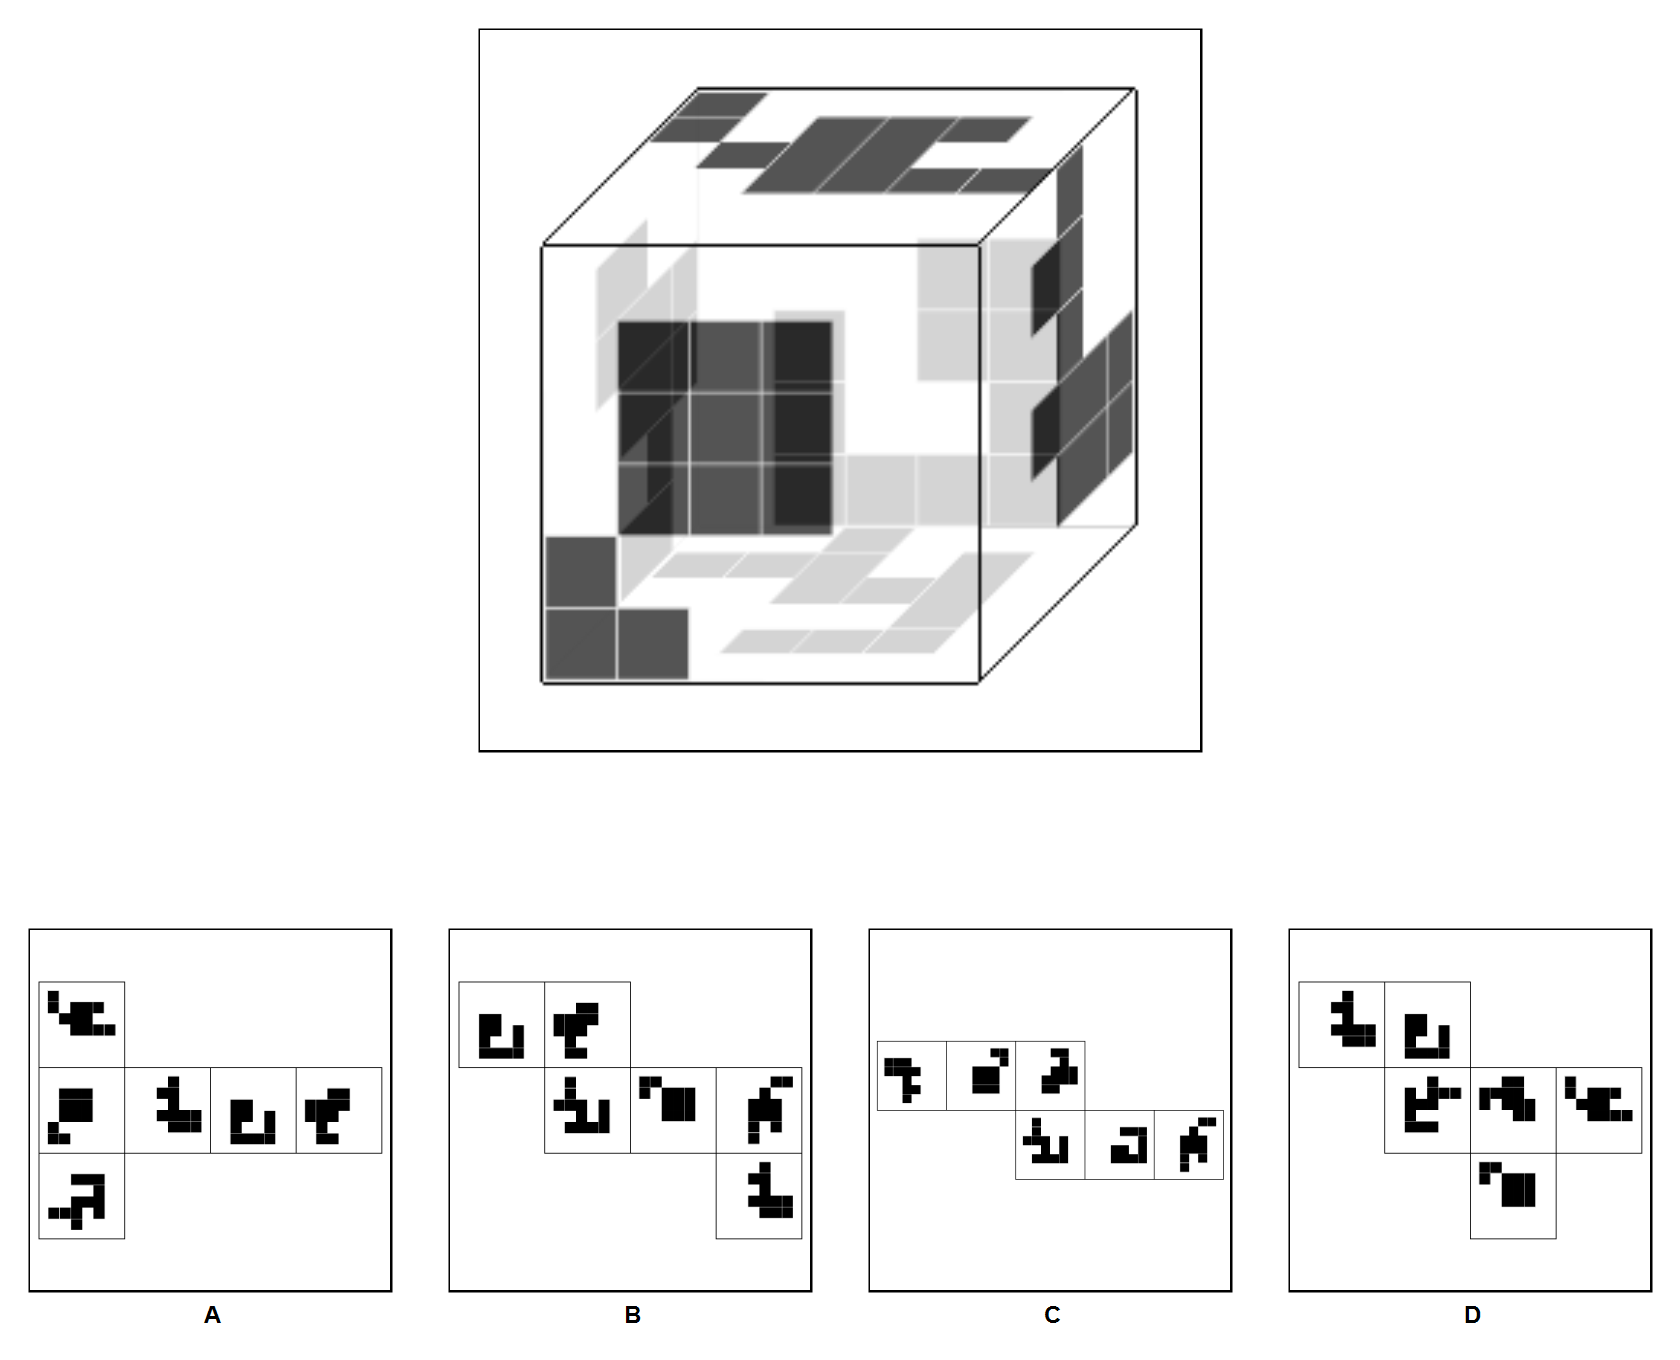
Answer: C